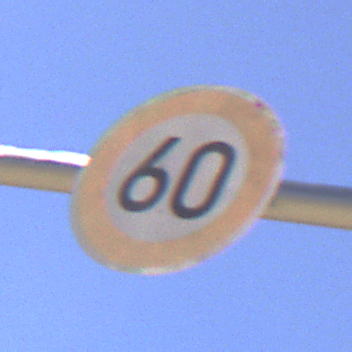
Verkehrszeichen: Geschwindigkeit60
Umgebung: Outdoor, Nature
Tageszeit: Midday
Wetter: Clear
Licht: Natural
Jahreszeit: NotSpecified
Kontrast: HighContrast